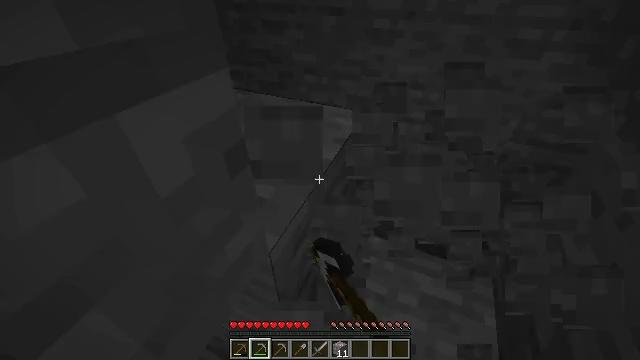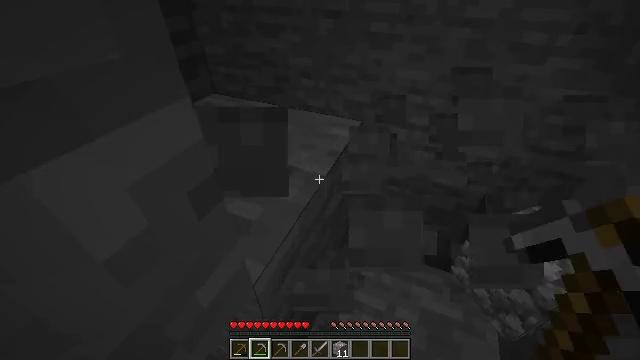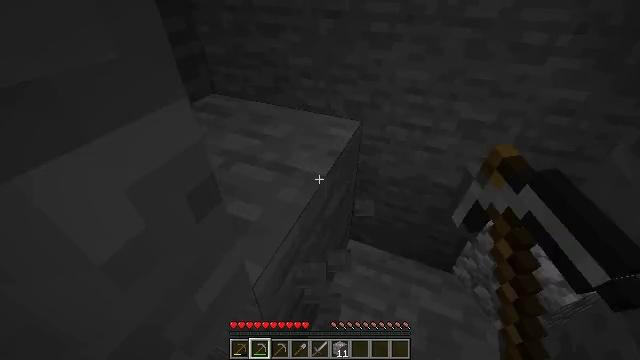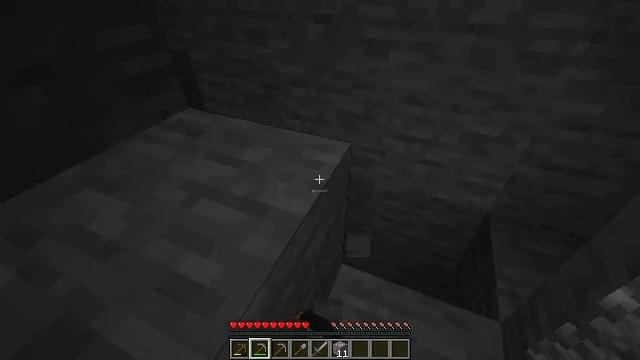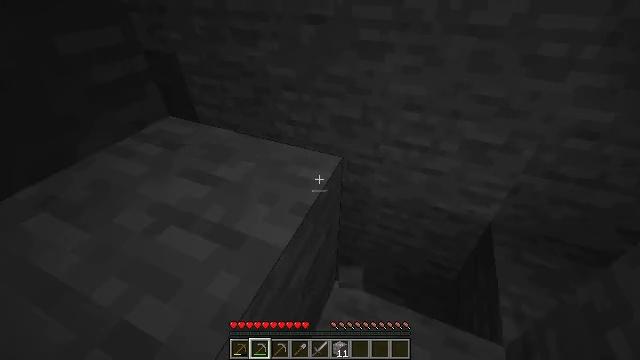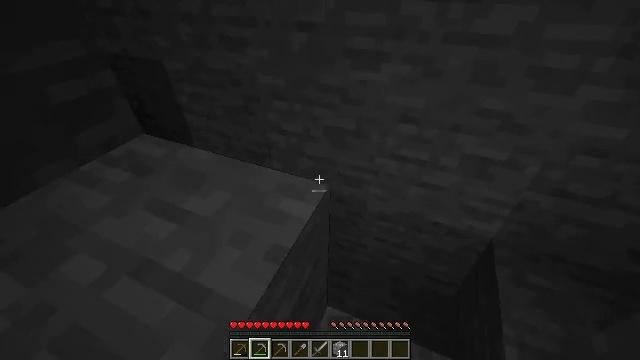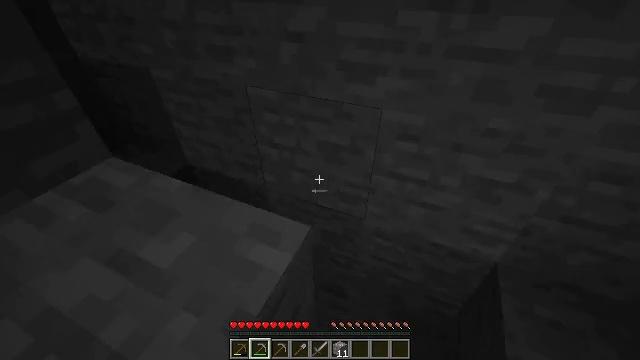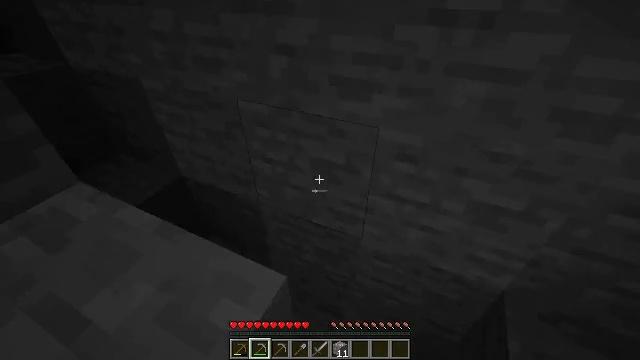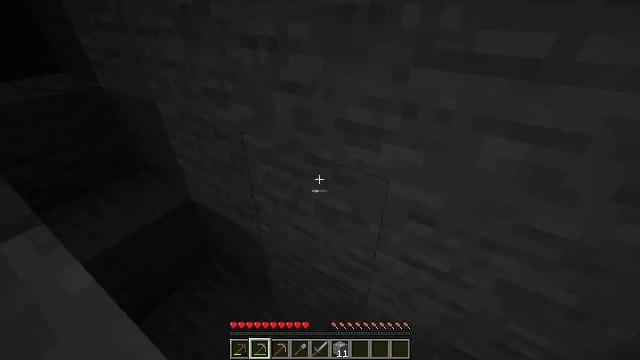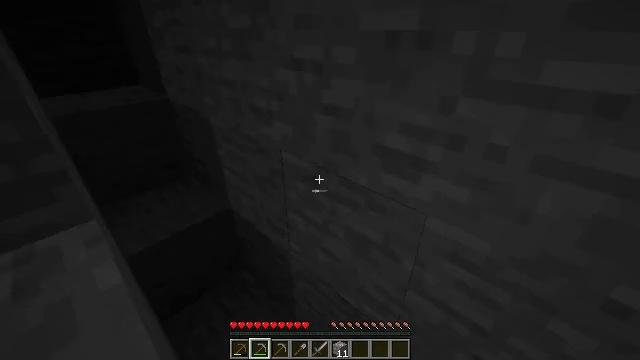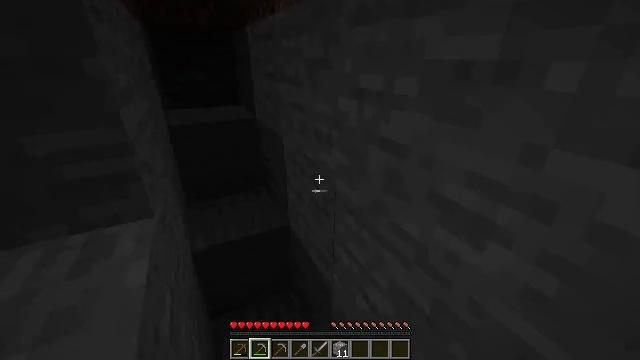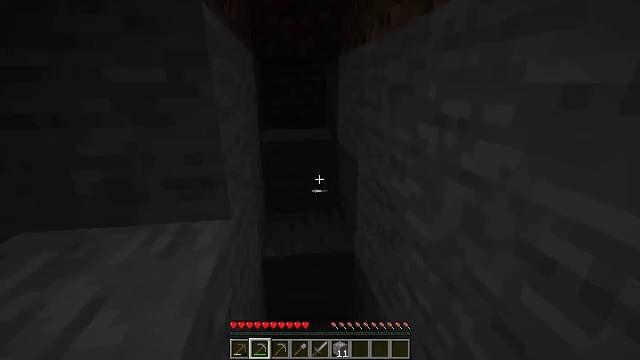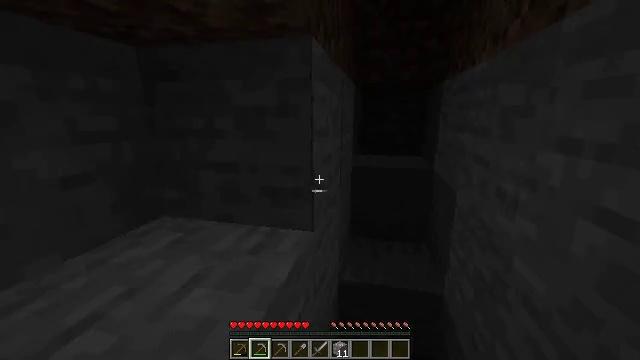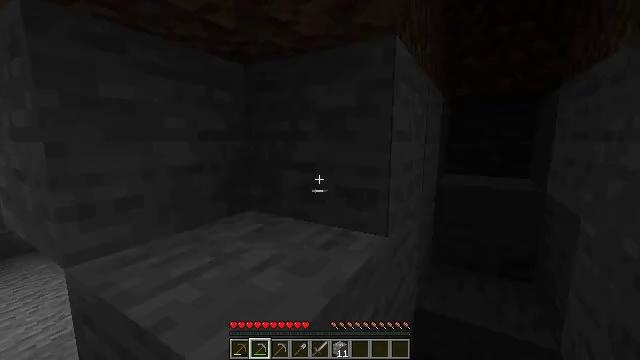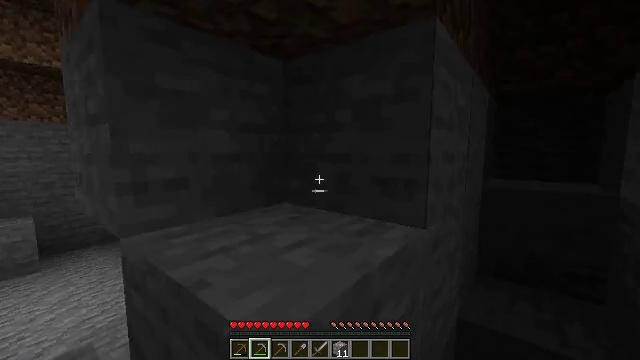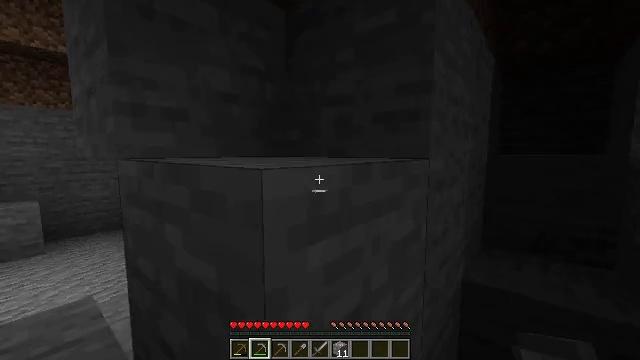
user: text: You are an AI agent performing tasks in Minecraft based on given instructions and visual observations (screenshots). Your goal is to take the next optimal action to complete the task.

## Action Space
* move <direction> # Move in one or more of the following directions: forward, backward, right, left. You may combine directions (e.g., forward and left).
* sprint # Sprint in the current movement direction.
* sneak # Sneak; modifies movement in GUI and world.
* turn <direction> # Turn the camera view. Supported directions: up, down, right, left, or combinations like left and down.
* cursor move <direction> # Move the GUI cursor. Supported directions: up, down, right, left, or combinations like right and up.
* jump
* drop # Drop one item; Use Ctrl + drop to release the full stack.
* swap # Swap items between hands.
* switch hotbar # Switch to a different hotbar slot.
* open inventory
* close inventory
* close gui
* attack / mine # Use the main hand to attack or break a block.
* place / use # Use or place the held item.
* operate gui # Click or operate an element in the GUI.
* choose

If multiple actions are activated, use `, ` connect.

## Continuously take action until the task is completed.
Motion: motion action
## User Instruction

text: Get the crafting table into the inventory.
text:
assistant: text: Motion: move forward, attack / mine
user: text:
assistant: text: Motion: move forward, attack / mine
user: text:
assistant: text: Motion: move forward
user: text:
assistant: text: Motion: move forward
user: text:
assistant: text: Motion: move forward
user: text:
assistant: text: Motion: move forward
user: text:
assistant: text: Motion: move forward, turn left
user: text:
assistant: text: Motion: move forward, turn left and up
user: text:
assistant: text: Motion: move forward, turn left and up
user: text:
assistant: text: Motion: turn left and up
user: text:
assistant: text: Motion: turn left and up
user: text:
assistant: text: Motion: turn left and up
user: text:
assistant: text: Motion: turn left and up
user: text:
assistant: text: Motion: turn left and up
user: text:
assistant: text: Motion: no_op
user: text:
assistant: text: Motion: no_op
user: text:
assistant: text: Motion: no_op
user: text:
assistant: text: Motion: no_op
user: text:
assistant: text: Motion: no_op
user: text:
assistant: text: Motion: no_op
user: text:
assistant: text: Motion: no_op
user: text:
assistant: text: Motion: no_op
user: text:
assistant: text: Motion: no_op
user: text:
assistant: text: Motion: turn left and down
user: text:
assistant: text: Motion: turn left and down
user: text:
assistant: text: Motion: turn left and down
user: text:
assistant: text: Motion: turn left and down
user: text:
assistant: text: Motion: turn left and down
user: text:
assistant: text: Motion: turn right and down
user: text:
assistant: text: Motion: turn right and down